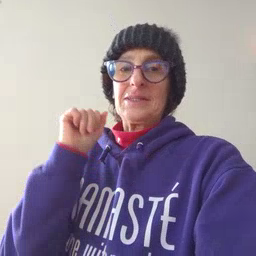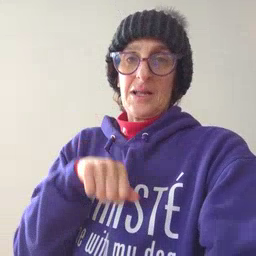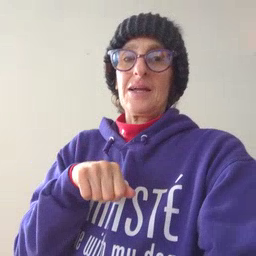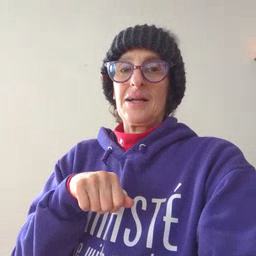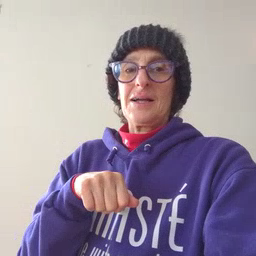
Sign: can